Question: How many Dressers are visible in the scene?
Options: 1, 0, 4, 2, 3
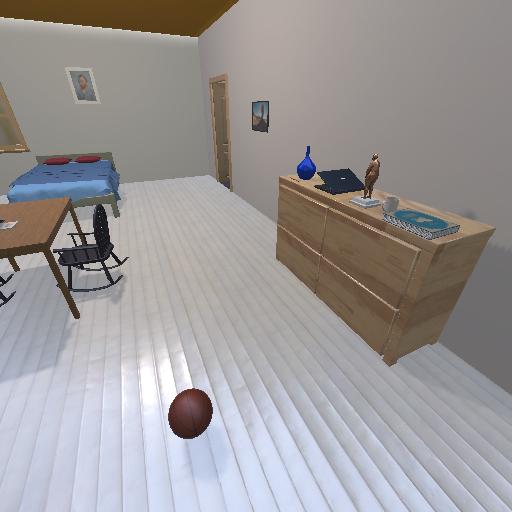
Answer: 1